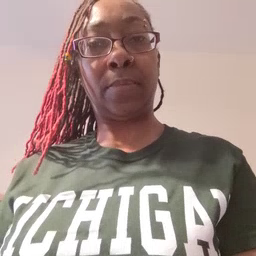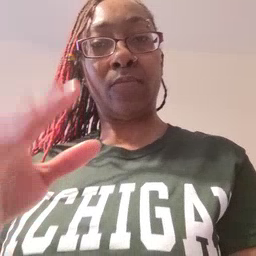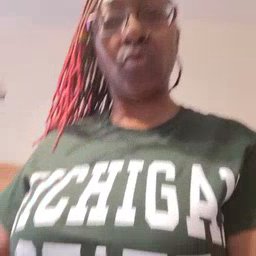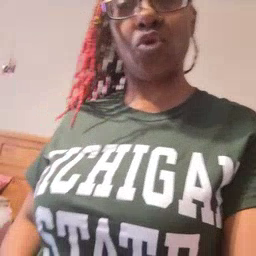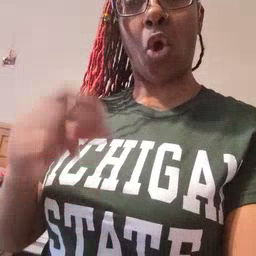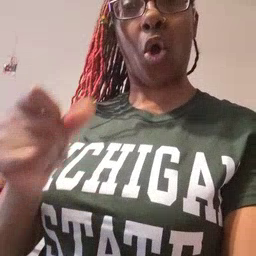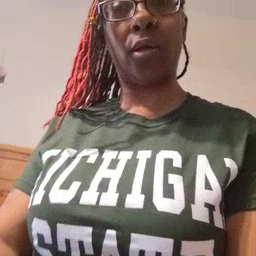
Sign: dog